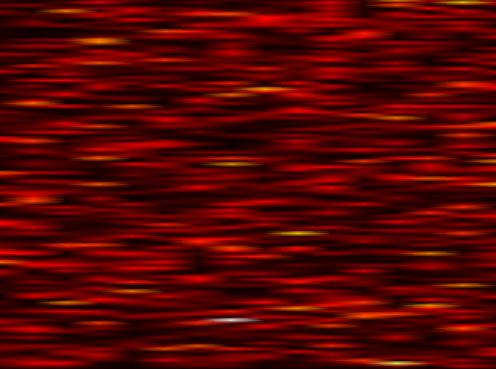
Label: UFMC